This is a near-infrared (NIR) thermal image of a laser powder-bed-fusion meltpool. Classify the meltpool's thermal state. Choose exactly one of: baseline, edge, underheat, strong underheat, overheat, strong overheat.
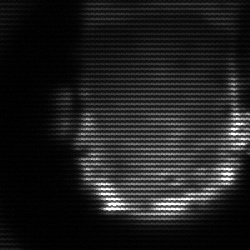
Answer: baseline